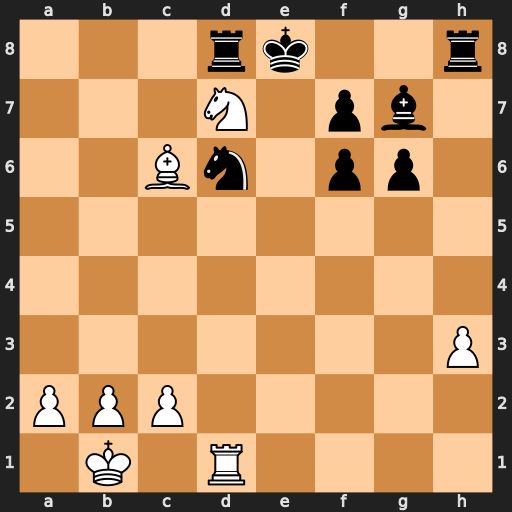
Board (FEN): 3rk2r/3N1pb1/2Bn1pp1/8/8/7P/PPP5/1K1R4
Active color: w
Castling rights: k
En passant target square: -
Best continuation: Re1+ Ne4 Rxe4#